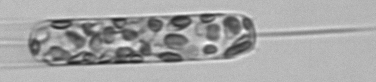
Label: Ditylum_brightwellii